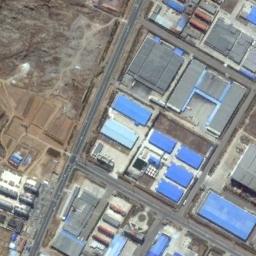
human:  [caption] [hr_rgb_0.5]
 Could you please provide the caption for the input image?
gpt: The industrial area is not large .

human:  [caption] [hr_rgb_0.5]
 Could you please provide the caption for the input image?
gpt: Neatly planned factory buildings and roads in an industrial area with free land .

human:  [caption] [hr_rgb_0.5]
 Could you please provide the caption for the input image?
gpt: Many houses of different shapes and sizes are in the industrial area .

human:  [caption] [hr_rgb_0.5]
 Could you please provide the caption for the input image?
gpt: The industrial area has some neatly arranged workshops and a wasteland is next to the industrial area .

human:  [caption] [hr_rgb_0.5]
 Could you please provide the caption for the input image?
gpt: There are some blue buildings and gray buildings on the industrial area .